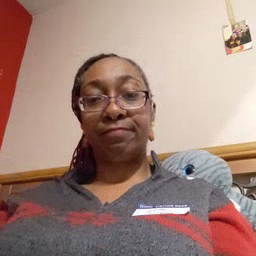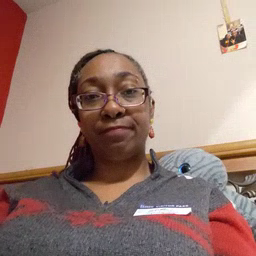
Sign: please